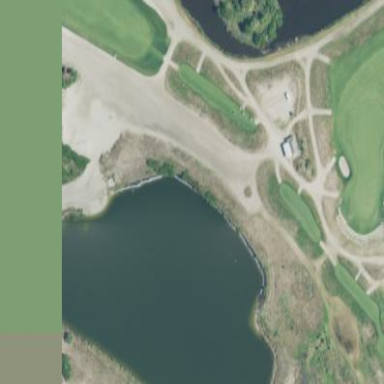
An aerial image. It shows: Water hazard on golf course.